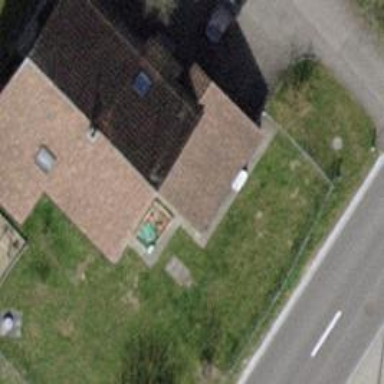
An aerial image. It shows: Garage.